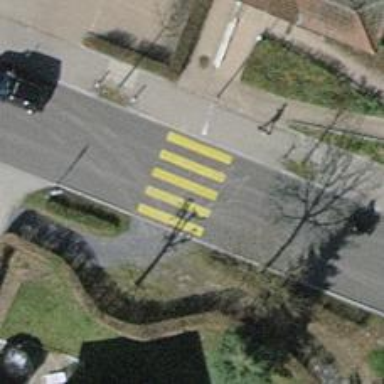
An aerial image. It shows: Uncontrolled zebra crossing on the road.